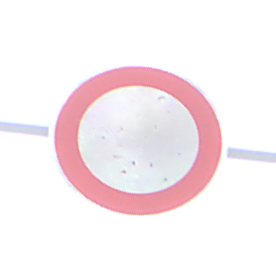
Verkehrszeichen: VerbotFahrzeugeAllerArt
Umgebung: Outdoor, Nature
Tageszeit: MorningAfternoon
Wetter: PartlyCloudy
Licht: Natural
Jahreszeit: NotSpecified
Kontrast: HighContrast